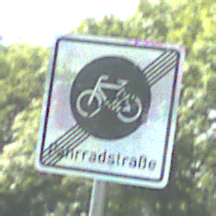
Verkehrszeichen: EndeFahrradstrasse
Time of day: Midday
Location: Outdoor (Nature)
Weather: Clear
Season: NotSpecified
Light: Natural